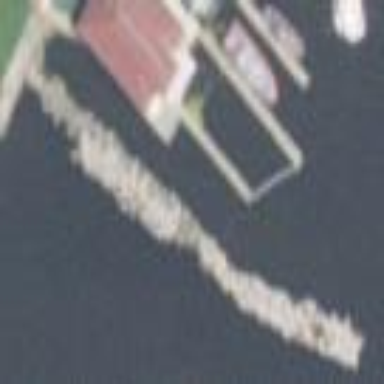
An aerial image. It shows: Breakwater made of rock.